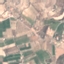
Land use / land cover: PermanentCrop